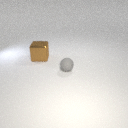
small gray rubber sphere to the right of large brown metal cube